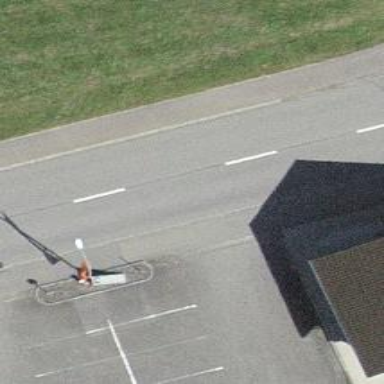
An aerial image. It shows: Secondary road with asphalt surface.